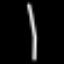
Label: line